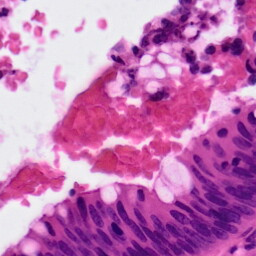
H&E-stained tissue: Colon